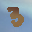
Label: 3